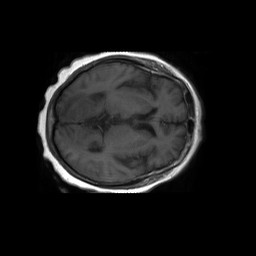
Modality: T1w
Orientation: axial
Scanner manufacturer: philips
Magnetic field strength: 1.5 T
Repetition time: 0.375 s
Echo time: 0.011 s